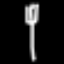
Label: fork